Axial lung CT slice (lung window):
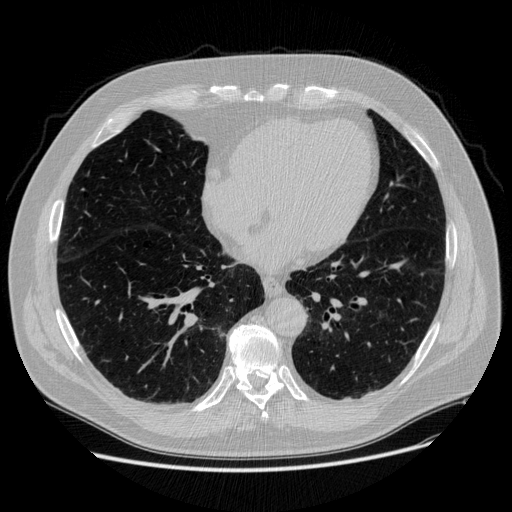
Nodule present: no